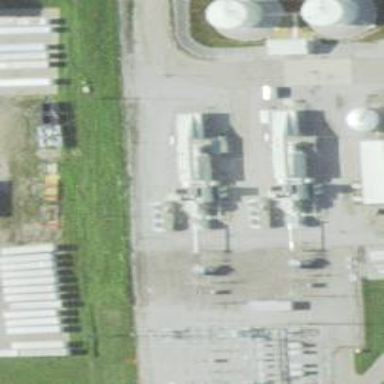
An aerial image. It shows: Gas turbine generator is in use.